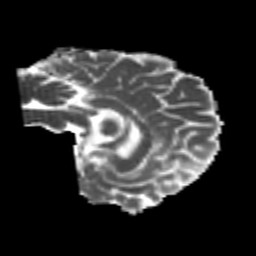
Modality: MD
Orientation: sagittal
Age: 22
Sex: female
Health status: healthy
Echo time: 0.074 s